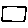
Label: square